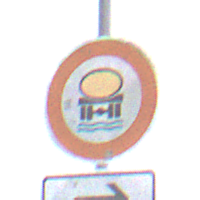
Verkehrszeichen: VerbotFahrzeugeWassergefaehrdenderLadung
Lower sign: RichtungsangabeDurchPfeile5
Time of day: Midday
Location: Outdoor (Nature)
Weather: PartlyCloudy
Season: NotSpecified
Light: Natural